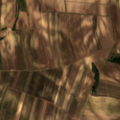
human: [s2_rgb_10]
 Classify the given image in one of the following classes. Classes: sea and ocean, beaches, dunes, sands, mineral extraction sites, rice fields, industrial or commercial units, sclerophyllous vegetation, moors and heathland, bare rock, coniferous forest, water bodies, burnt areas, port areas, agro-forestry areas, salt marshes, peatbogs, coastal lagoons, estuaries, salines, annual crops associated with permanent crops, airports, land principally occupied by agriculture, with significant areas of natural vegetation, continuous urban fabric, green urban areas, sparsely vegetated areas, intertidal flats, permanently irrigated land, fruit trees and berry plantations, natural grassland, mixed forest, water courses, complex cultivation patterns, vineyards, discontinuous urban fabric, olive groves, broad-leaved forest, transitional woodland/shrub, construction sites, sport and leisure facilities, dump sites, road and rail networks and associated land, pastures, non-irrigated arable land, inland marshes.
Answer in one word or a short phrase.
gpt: non-irrigated arable land, vineyards, complex cultivation patterns, land principally occupied by agriculture, with significant areas of natural vegetation